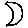
Label: moon